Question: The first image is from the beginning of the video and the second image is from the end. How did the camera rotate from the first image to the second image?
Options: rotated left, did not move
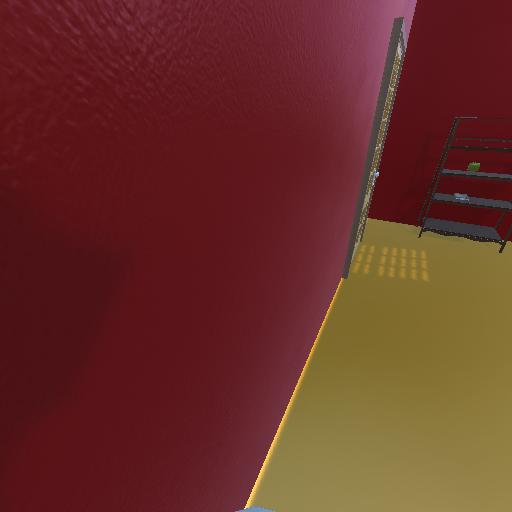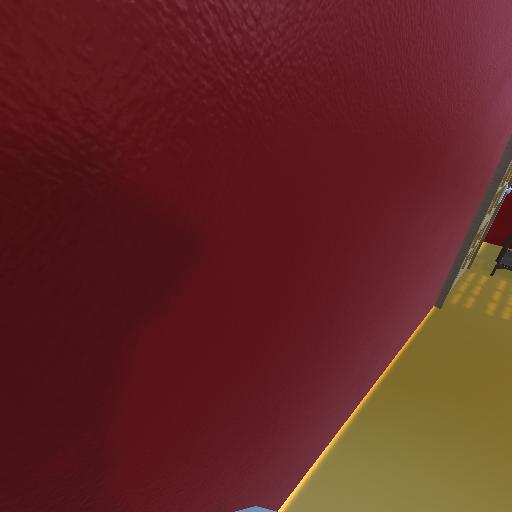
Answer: rotated left